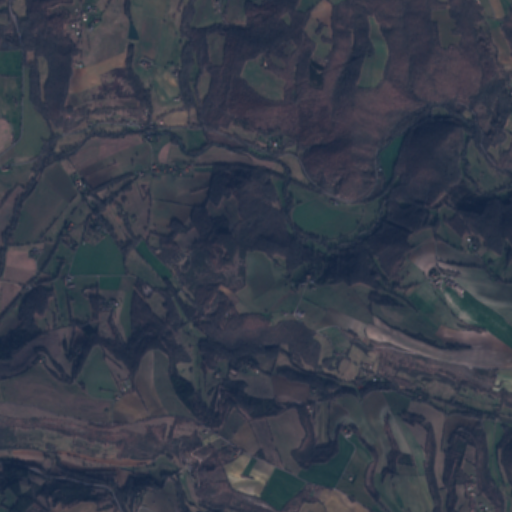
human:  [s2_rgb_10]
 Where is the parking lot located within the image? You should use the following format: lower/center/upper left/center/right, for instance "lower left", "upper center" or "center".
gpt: The parking lot is located in the upper left of the image.
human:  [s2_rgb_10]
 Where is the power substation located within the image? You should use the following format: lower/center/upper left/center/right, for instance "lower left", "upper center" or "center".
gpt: The power substation is located in the center left of the image.
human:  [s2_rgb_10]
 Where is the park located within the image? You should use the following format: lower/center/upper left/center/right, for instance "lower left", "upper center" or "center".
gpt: There is no park in the image.